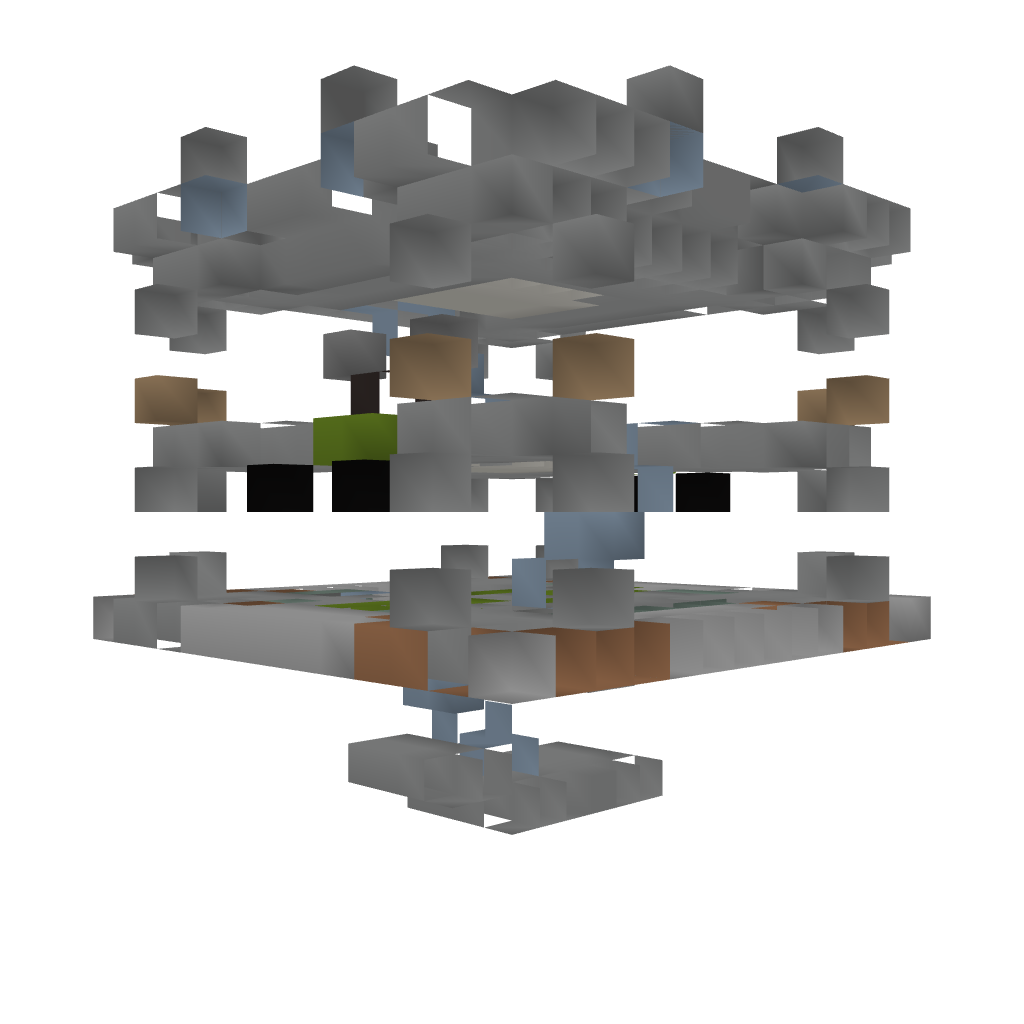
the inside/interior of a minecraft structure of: PvP Tower [Green]